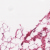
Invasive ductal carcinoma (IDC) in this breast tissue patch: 0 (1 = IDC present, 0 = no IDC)